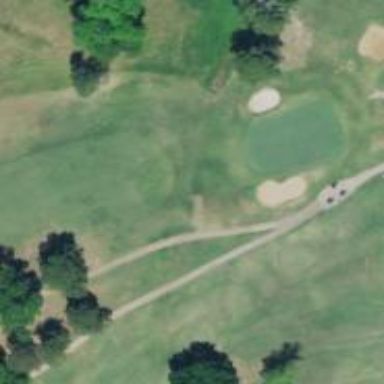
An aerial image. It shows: Path designated for golf carts.